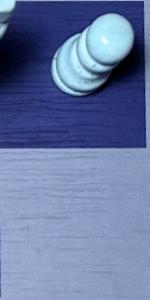
Label: Empty